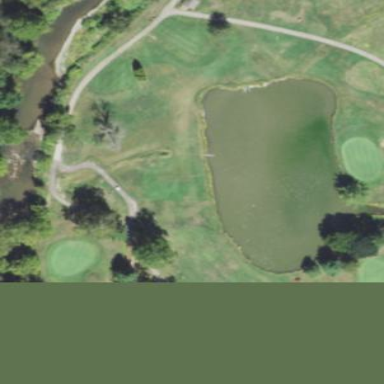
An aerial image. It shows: Water hazard on golf course. The hazard is natural water feature.